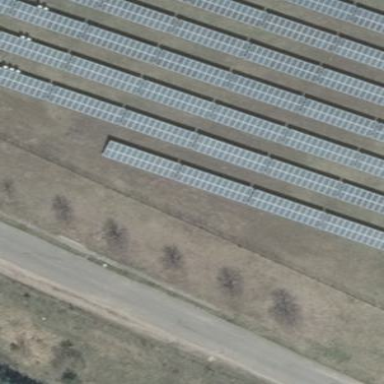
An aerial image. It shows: Solar power generator using photovoltaic method with solar photovoltaic panel types.